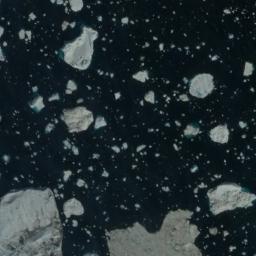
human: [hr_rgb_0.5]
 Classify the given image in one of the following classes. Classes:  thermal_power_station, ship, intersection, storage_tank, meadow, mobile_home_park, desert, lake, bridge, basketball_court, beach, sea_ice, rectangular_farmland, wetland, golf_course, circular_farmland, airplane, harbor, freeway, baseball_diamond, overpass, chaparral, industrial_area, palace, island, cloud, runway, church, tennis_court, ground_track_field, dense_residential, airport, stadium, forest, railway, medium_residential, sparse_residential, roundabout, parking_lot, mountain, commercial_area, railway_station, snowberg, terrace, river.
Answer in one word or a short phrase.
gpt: sea_ice